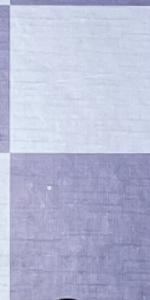
Label: Empty